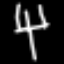
Label: fork